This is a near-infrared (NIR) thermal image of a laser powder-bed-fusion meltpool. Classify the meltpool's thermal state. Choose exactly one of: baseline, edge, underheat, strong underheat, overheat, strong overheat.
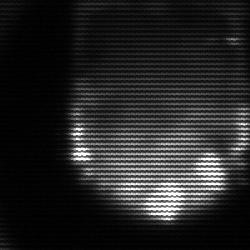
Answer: strong underheat